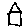
Label: house